Question: Please see the Image
hello I want to use this type of Layout in my application
If I drag one layout to any direction then i want to display other Layout
is it possible please help me
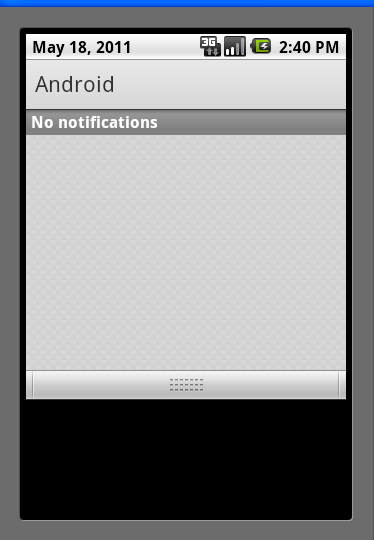
Answer: Try that
:
'''
import android.app.Activity;
import android.os.Bundle;
import android.widget.ImageView;
import android.widget.SlidingDrawer;
import android.widget.SlidingDrawer.OnDrawerScrollListener;
public class Main extends Activity {
SlidingDrawer mSlide;
ImageView mImageSlideHandle;
@Override
public void onCreate(Bundle savedInstanceState) {
super.onCreate(savedInstanceState);
setContentView(R.layout.main);
mSlide = ((SlidingDrawer)findViewById(R.id.slide));
mImageSlideHandle = ((ImageView)findViewById(R.id.handle));
mSlide.setOnDrawerScrollListener(new OnDrawerScrollListener(){
@Override
public void onScrollEnded() {
if (mSlide.isOpened()) {
mImageSlideHandle.setImageResource(R.drawable.ic_tray_expand);
} else {
mImageSlideHandle.setImageResource(R.drawable.ic_tray_collapse);
}
}
@Override
public void onScrollStarted() {
}
});
}
}
'''
:
'''
<?xml version="1.0" encoding="utf-8"?>
<LinearLayout xmlns:android="http://schemas.android.com/apk/res/android"
android:orientation="vertical"
android:layout_width="fill_parent"
android:layout_height="fill_parent" >
<TextView
android:layout_width="fill_parent"
android:layout_height="wrap_content"
android:text="@string/hello" />
<SlidingDrawer
android:layout_height="wrap_content"
android:handle="@+id/handle"
android:content="@+id/content"
android:id="@+id/slide"
android:layout_width="fill_parent"
android:orientation="vertical" >
<ImageView
android:layout_width="fill_parent"
android:layout_height="wrap_content"
android:id="@id/handle"
android:src="@drawable/ic_tray_expand"
android:background="@drawable/handle" />
<LinearLayout
android:layout_width="wrap_content"
android:layout_height="wrap_content"
android:id="@id/content"
android:background="#FFFFFFFF"
android:gravity="center" >
<Button
android:text="Button01"
android:id="@+id/Button01"
android:layout_width="wrap_content"
android:layout_height="wrap_content" />
<Button
android:text="Button02"
android:id="@+id/Button02"
android:layout_width="wrap_content"
android:layout_height="wrap_content" />
</LinearLayout>
</SlidingDrawer>
</LinearLayout>
'''